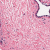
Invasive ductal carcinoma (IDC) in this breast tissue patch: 0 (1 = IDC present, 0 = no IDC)